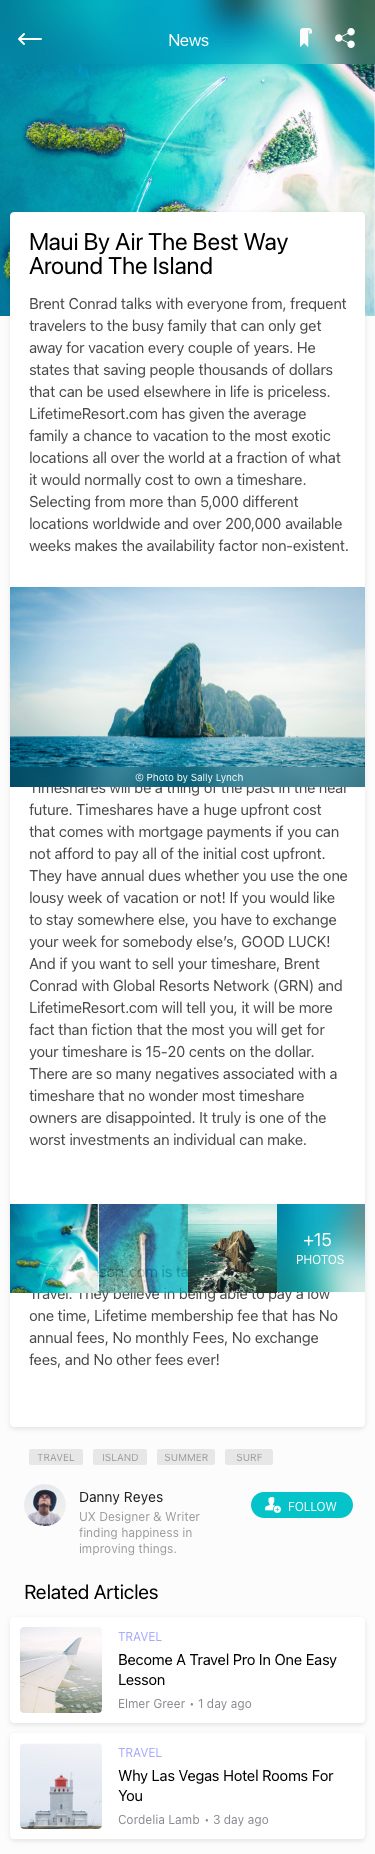
Text in this UI design:
News
Brent Conrad talks with everyone from, frequent travelers to the busy family that can only get away for vacation every couple of years. He states that saving people thousands of dollars that can be used elsewhere in life is priceless. LifetimeResort.com has given the average family a chance to vacation to the most exotic locations all over the world at a fraction of what it would normally cost to own a timeshare. Selecting from more than 5,000 different locations worldwide and over 200,000 available weeks makes the availability factor non-existent.

Timeshares will be a thing of the past in the near future. Timeshares have a huge upfront cost that comes with mortgage payments if you can not afford to pay all of the initial cost upfront. They have annual dues whether you use the one lousy week of vacation or not! If you would like to stay somewhere else, you have to exchange your week for somebody else’s, GOOD LUCK! And if you want to sell your timeshare, Brent Conrad with Global Resorts Network (GRN) and LifetimeResort.com will tell you, it will be more fact than fiction that the most you will get for your timeshare is 15-20 cents on the dollar. There are so many negatives associated with a timeshare that no wonder most timeshare owners are disappointed. It truly is one of the worst investments an individual can make.

LifetimeResort.com is taking a new approach on Travel. They believe in being able to pay a low one time, Lifetime membership fee that has No annual fees, No monthly Fees, No exchange fees, and No other fees ever!

© Photo by Sally Lynch
Maui By Air The Best Way Around The Island
Photos
+15
Travel
Island
Summer
Surf
Danny Reyes
UX Designer & Writer finding happiness in improving things.
Follow
Related Articles
Become A Travel Pro In One Easy Lesson
Travel
Elmer Greer
• 1 day ago
Why Las Vegas Hotel Rooms For You
Travel
Cordelia Lamb
• 3 day ago